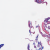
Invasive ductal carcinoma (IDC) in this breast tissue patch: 0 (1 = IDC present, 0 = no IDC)